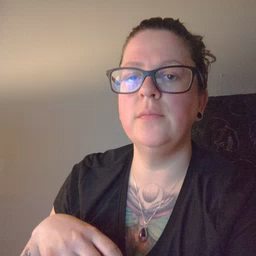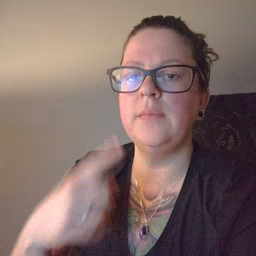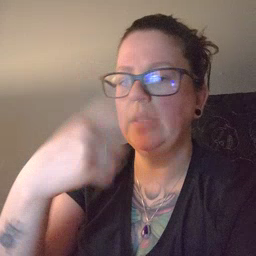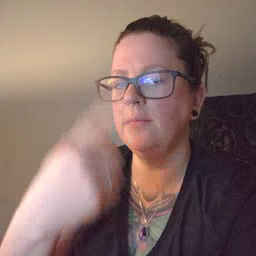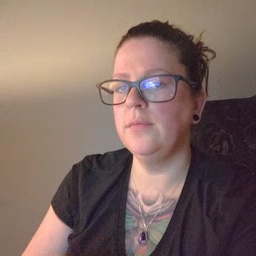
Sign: face